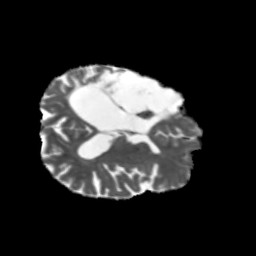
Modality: MD
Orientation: axial
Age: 43
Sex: male
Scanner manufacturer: siemens
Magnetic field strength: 3 T
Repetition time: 5.47 s
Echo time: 0.0854 s